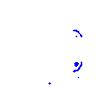
Particle: proton